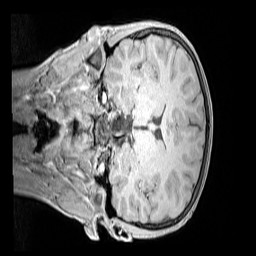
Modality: MP2RAGE
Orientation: coronal
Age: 12
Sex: male
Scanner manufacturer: siemens
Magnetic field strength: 3 T
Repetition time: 4 s
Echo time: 0.00299 s